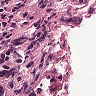
Metastatic tissue present: no